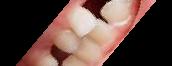
Condition: hypodontia